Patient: sex M, age 78
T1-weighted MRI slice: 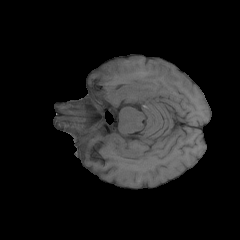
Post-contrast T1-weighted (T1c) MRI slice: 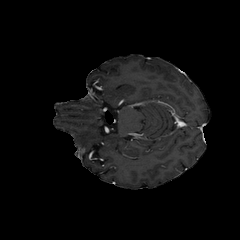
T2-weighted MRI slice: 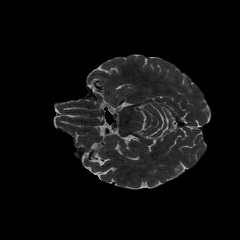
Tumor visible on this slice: no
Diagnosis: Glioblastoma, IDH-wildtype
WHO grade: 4